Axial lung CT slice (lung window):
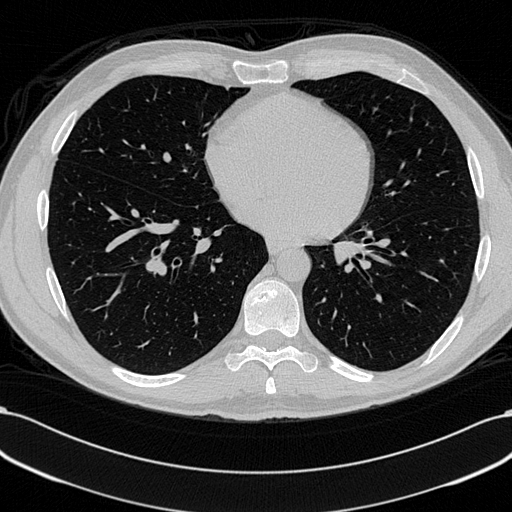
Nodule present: no